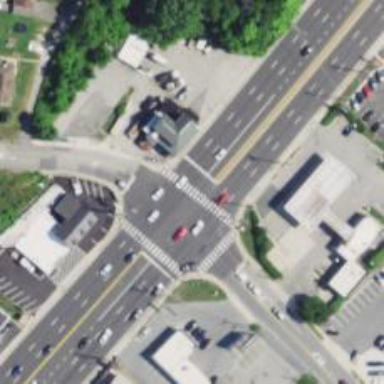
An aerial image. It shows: Marked road crossing.